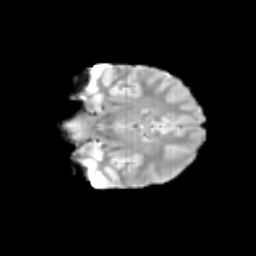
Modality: T2w
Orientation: coronal
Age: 11
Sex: female
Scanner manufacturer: siemens
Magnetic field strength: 3 T
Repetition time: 3.8 s
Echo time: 0.07 s